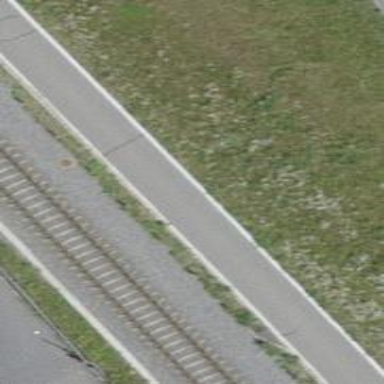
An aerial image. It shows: Cycleway.